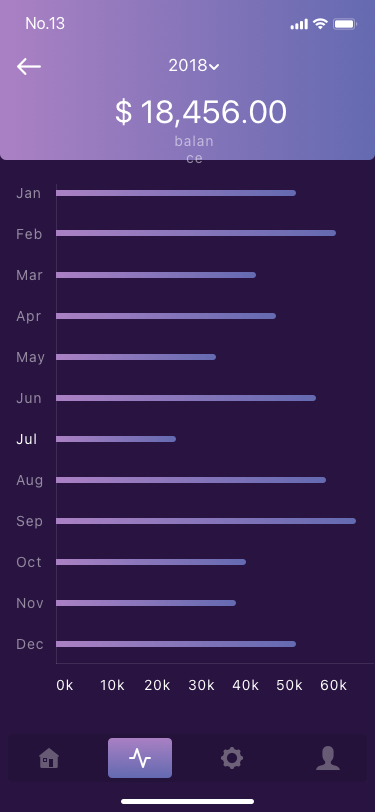
Text in this UI design:
3
days
:
:
:
21
hours
48
mins
27
seconds
Flash Sale
Openning
Coming Soon